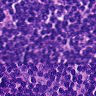
Metastatic tissue present: no